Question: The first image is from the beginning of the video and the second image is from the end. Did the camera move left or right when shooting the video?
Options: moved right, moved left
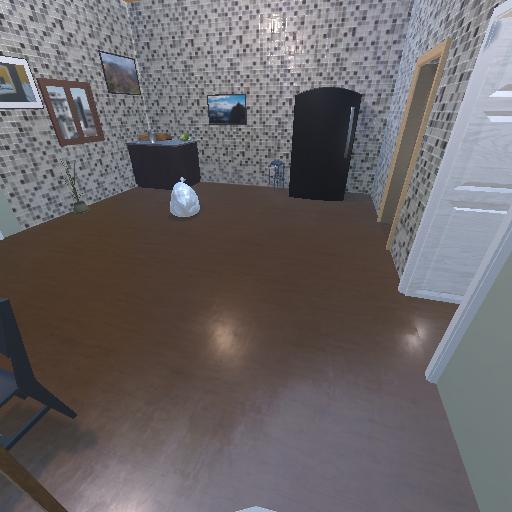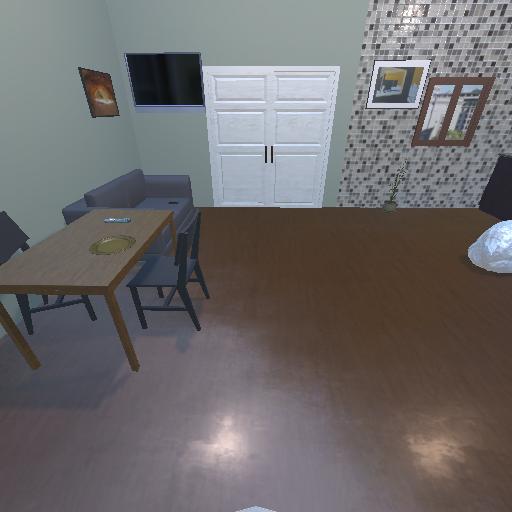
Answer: moved right